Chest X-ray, PA view. Patient: 49 years old, sex F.
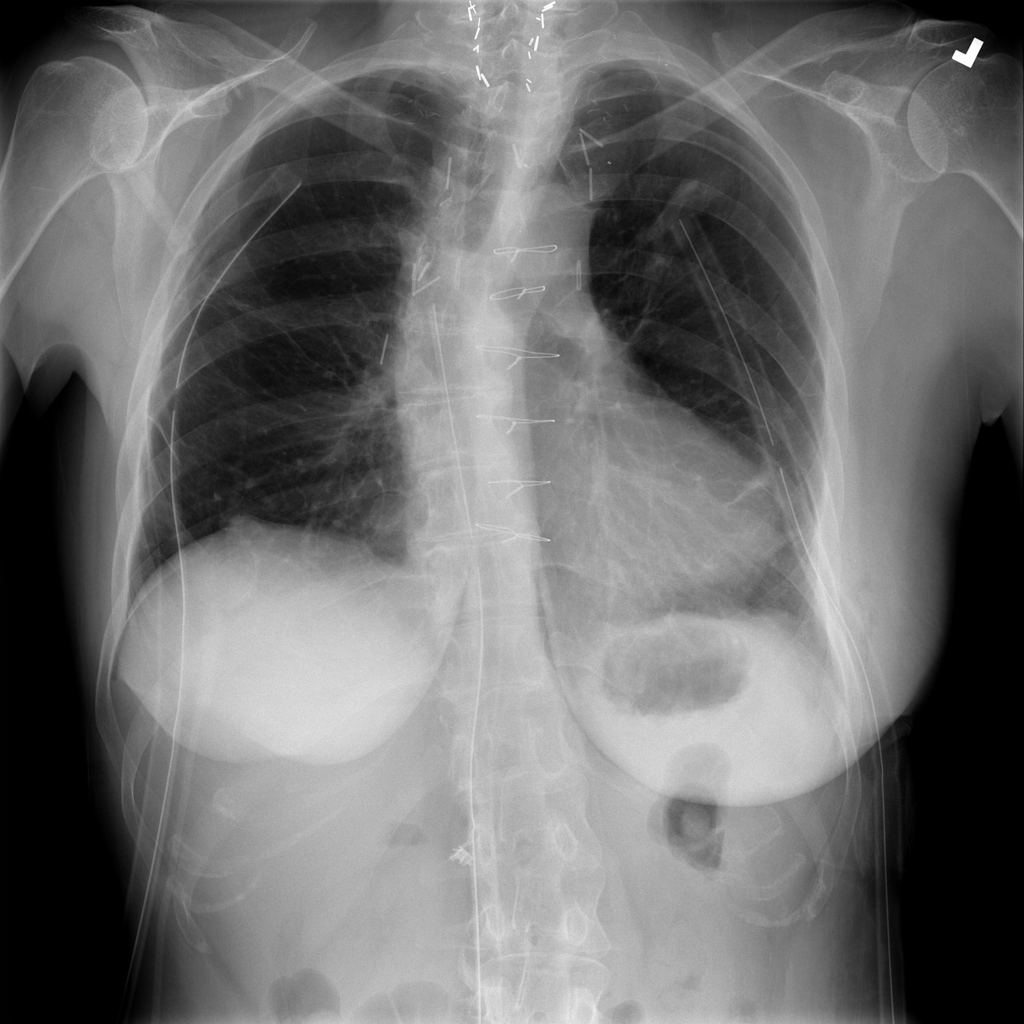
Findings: No Finding